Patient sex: F
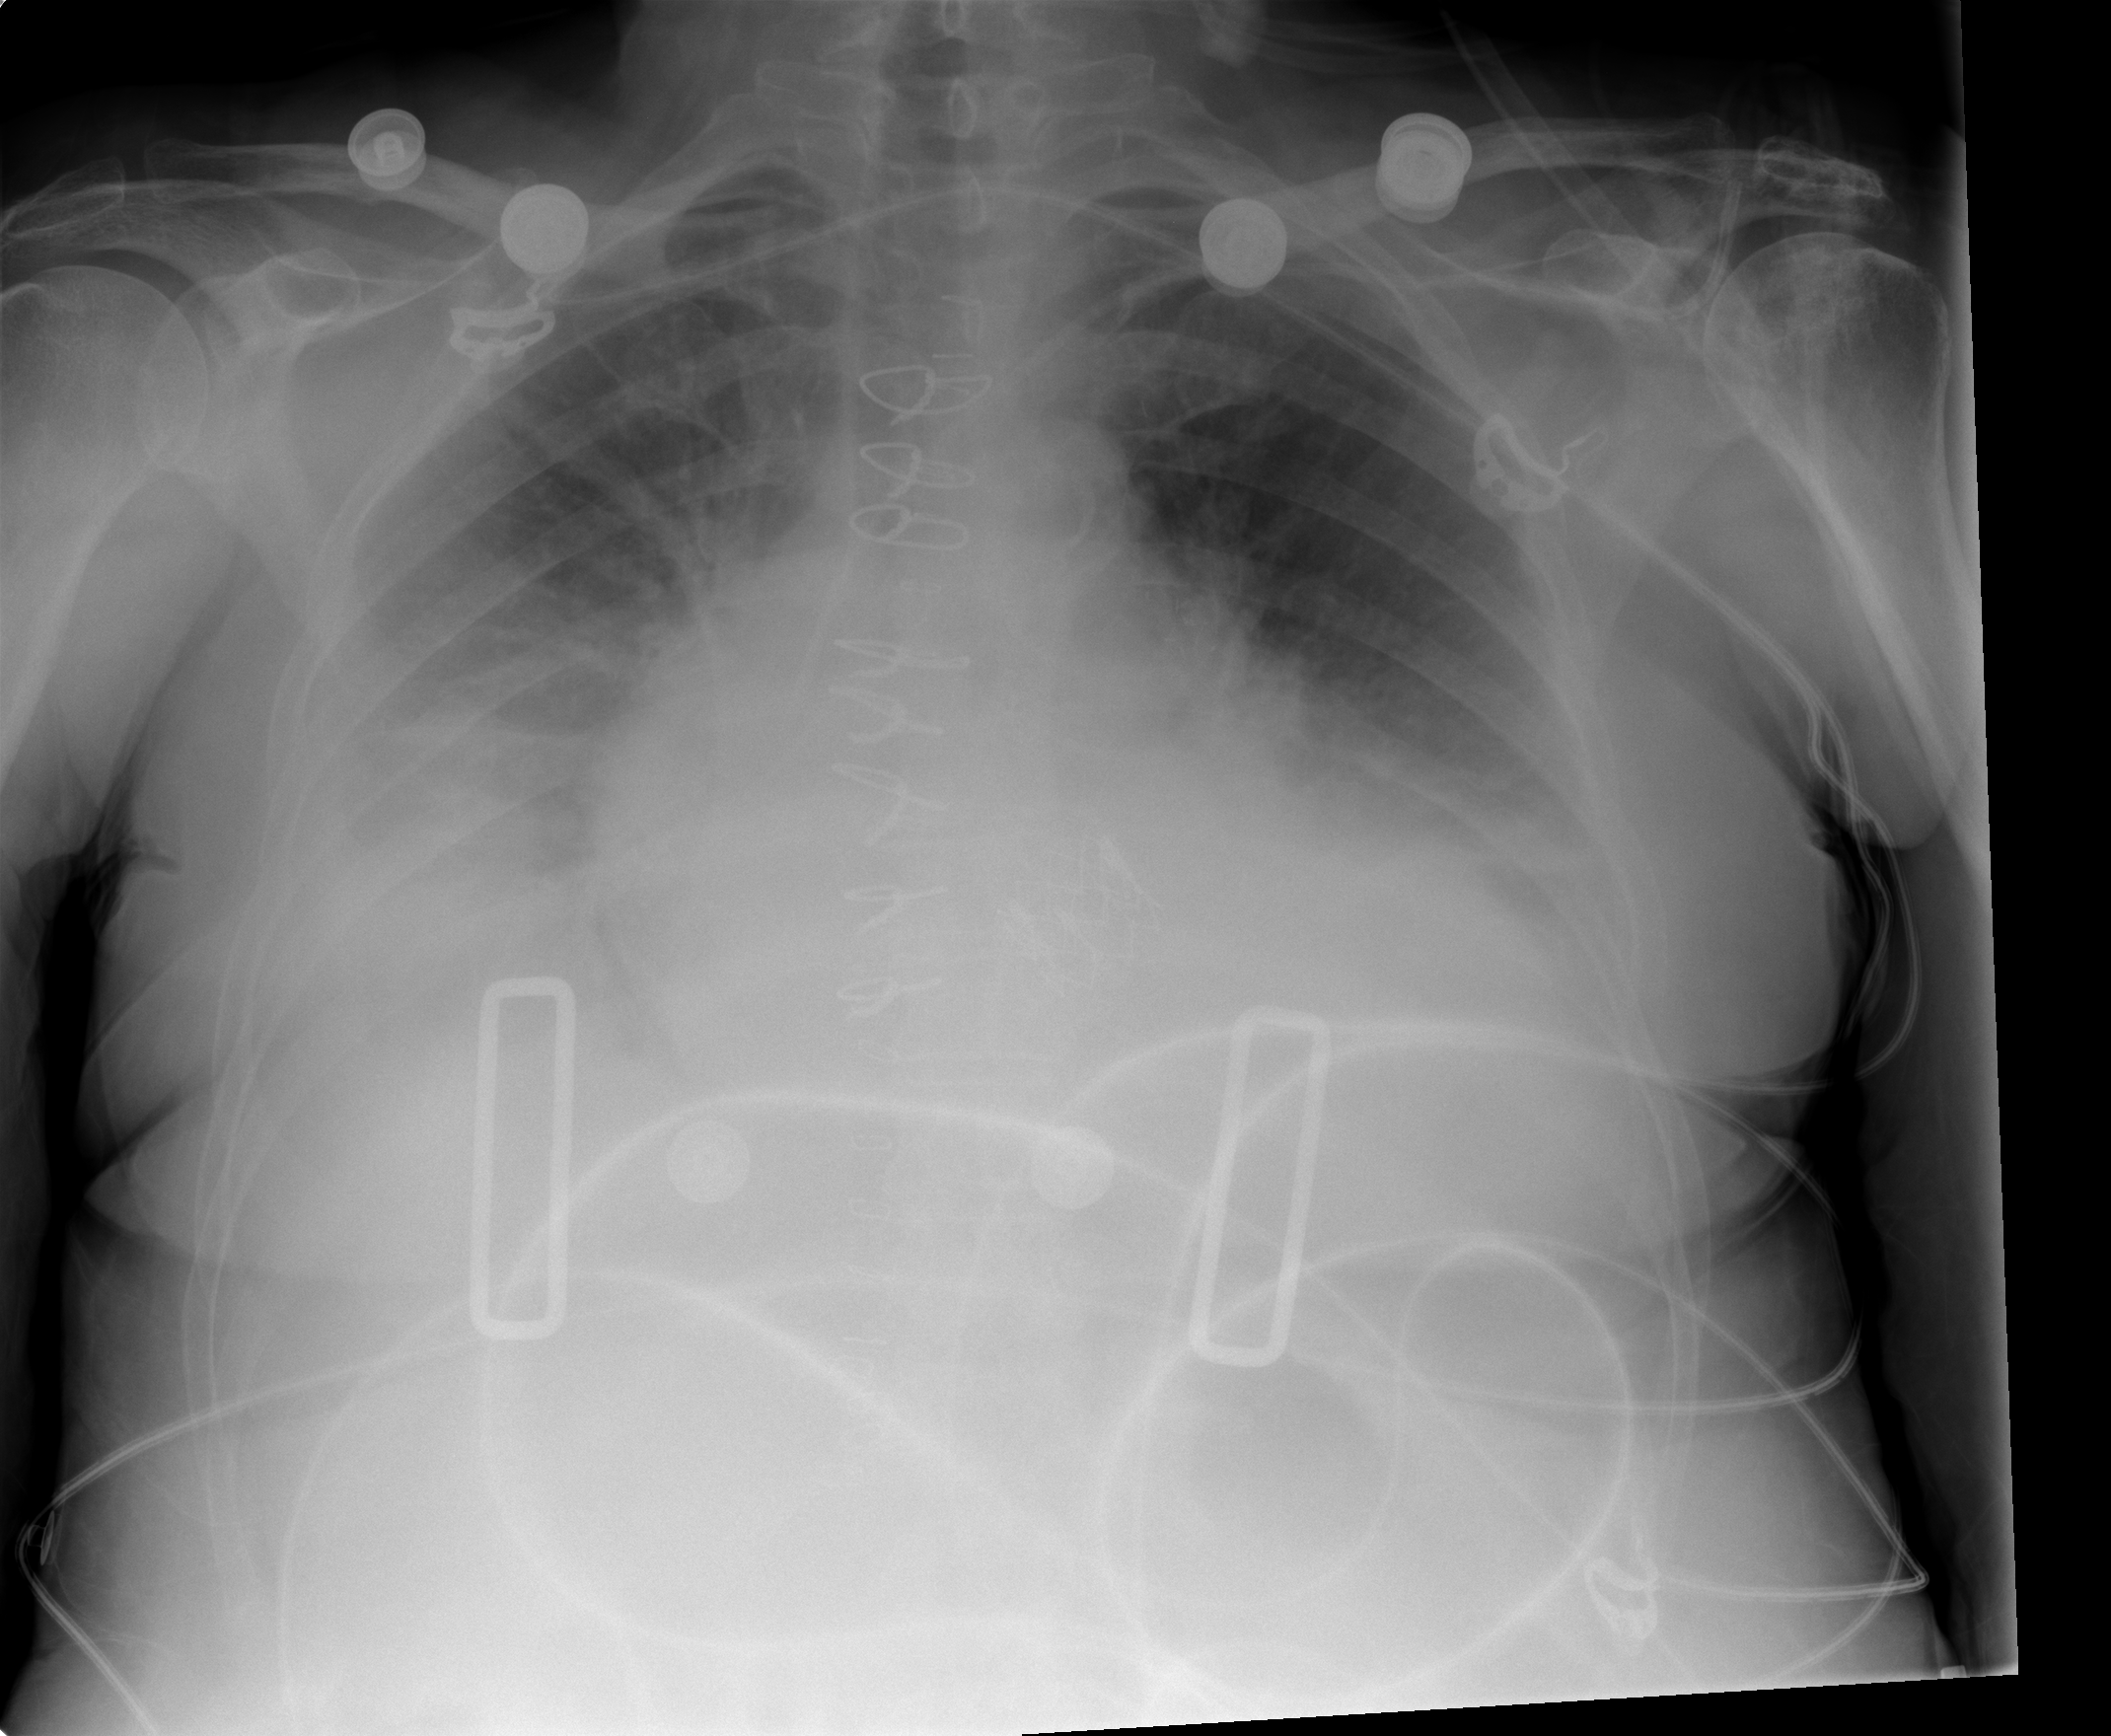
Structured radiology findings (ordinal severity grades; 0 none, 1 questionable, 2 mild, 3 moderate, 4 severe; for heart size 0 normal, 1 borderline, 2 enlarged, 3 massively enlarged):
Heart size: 2
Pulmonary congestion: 2
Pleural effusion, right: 3
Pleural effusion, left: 2
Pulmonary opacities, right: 2
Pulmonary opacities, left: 0
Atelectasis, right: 2
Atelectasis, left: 2